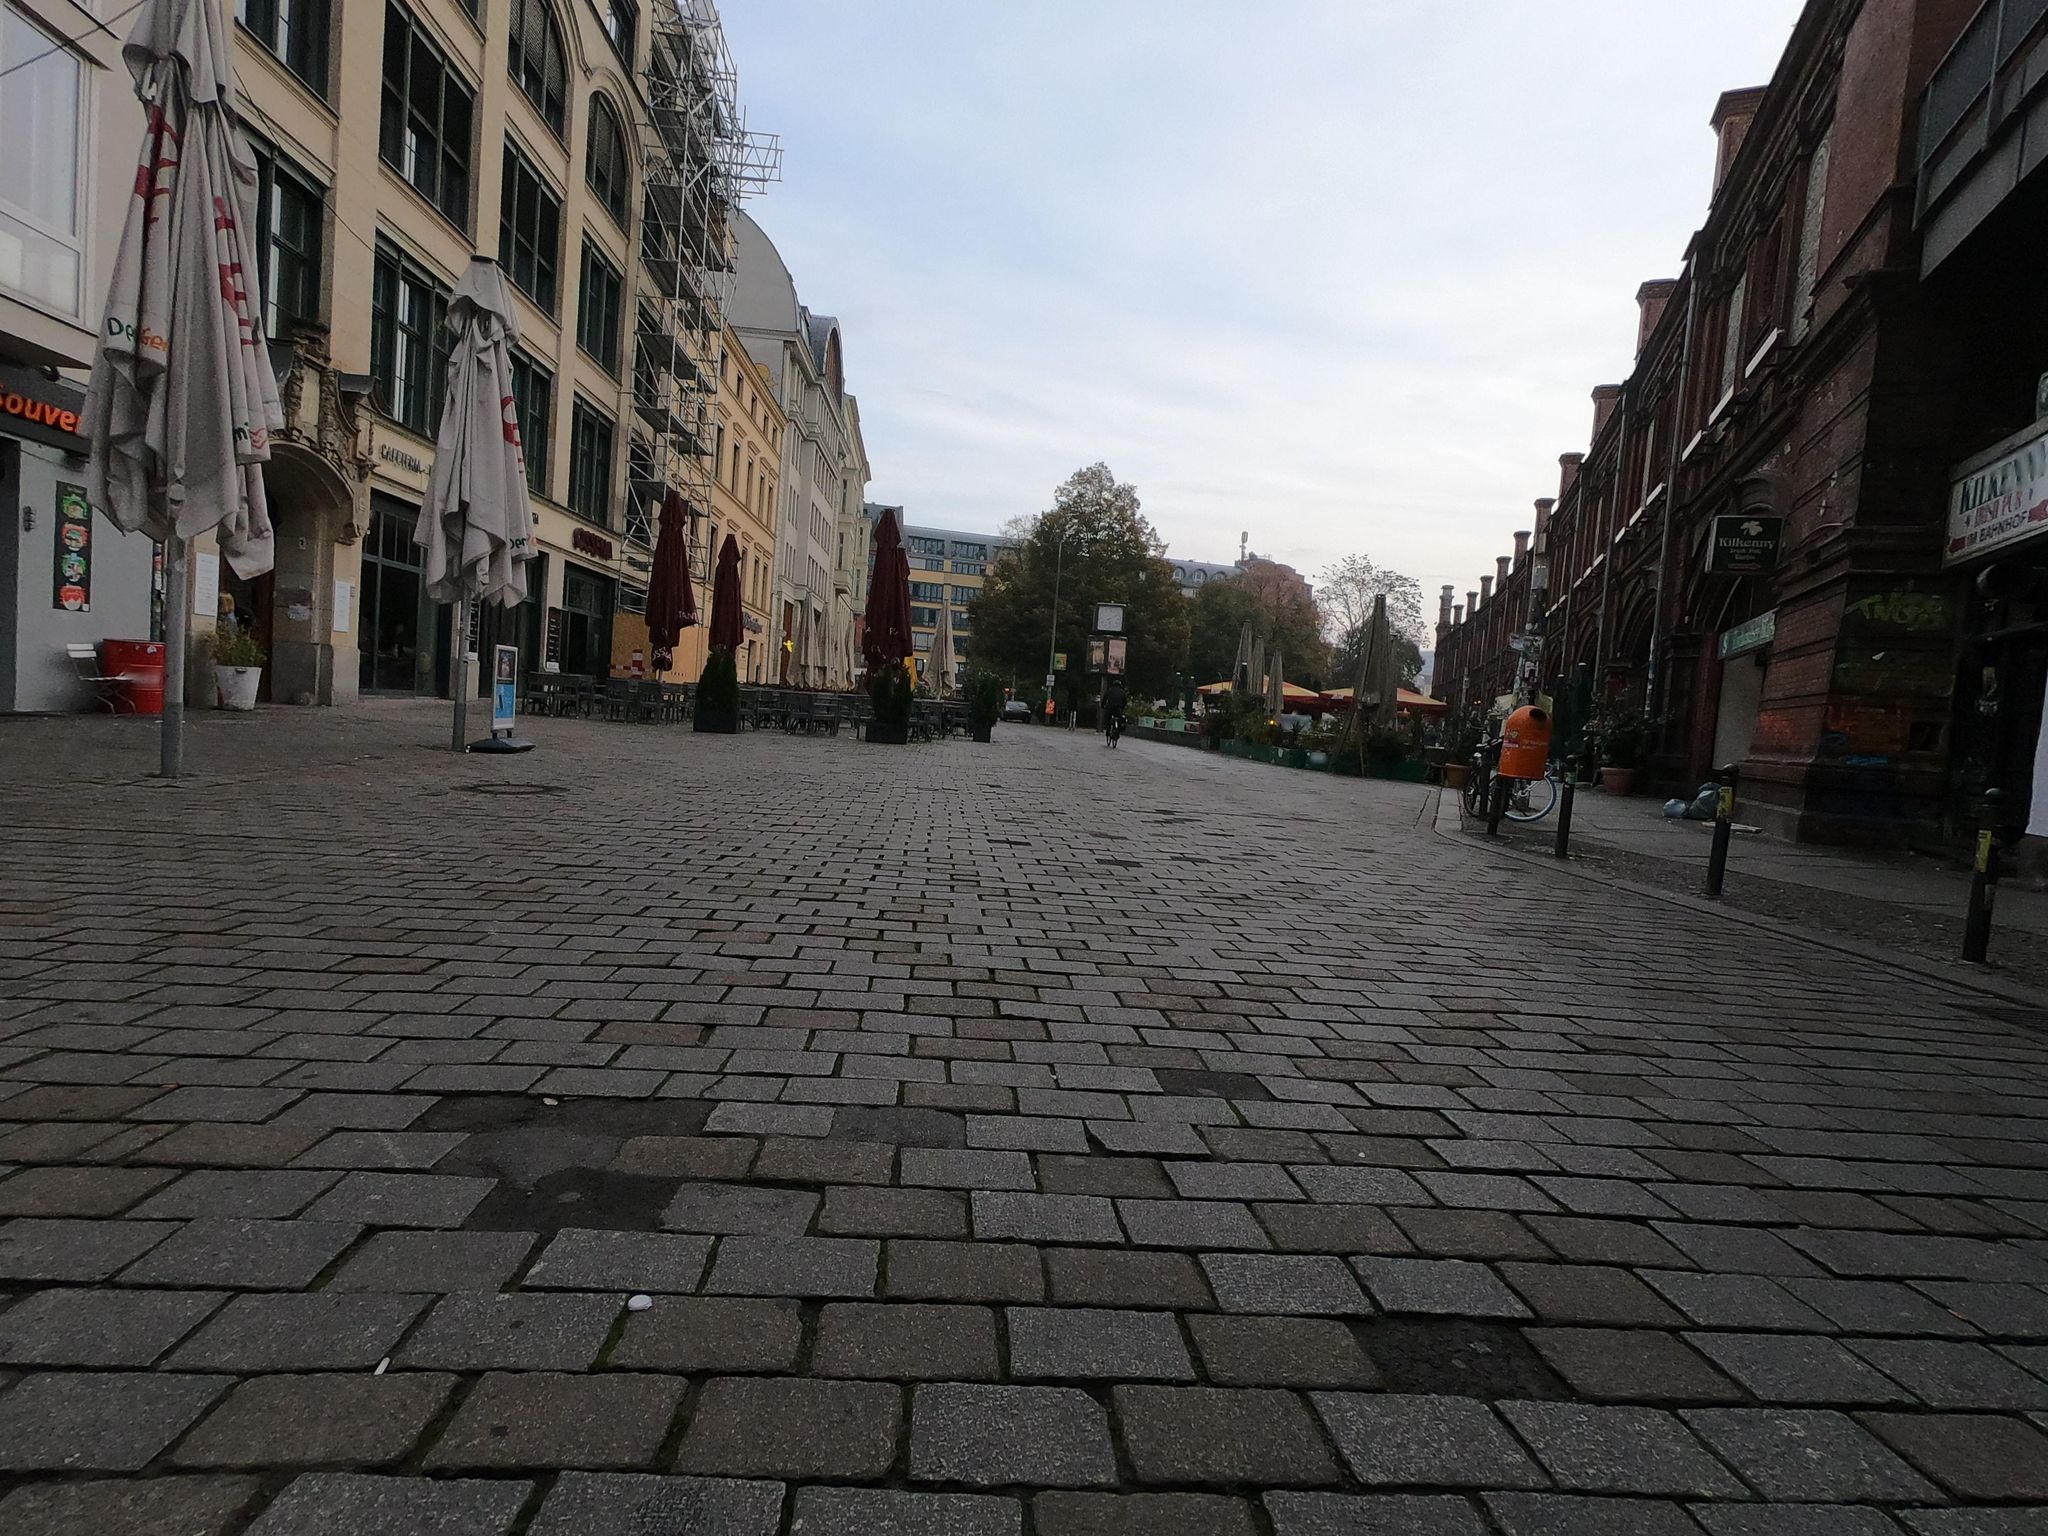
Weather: clear
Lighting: day
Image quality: good
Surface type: walking surface
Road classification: service, pedestrian
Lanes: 1
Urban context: urban centre
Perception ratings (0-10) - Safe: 7.4, Lively: 9.19, Beautiful: 7.99, Boring: 5.02, Depressing: 2.08, Wealthy: 9.66